Question: i want to get the access_token value but instead it gets id_token which i do not want.
here is the code i have and i kindly will appreciate it if you can share a fix to what i want.
'''
alert(localStorage.getItem('oidc.user:https://accounts.zerotier.com/auth/realms/zerotier:zt-central'));
'''
kindly look at this attachment below picture so you know what am trying to get.

Update code
'''
alert(Object.keys(JSON.parse(localStorage.getItem('oidc.user:https://accounts.zerotier.com/auth/realms/zerotier:zt-central')))[2]);
'''
brings Access_Token Name only no value?
<URL>
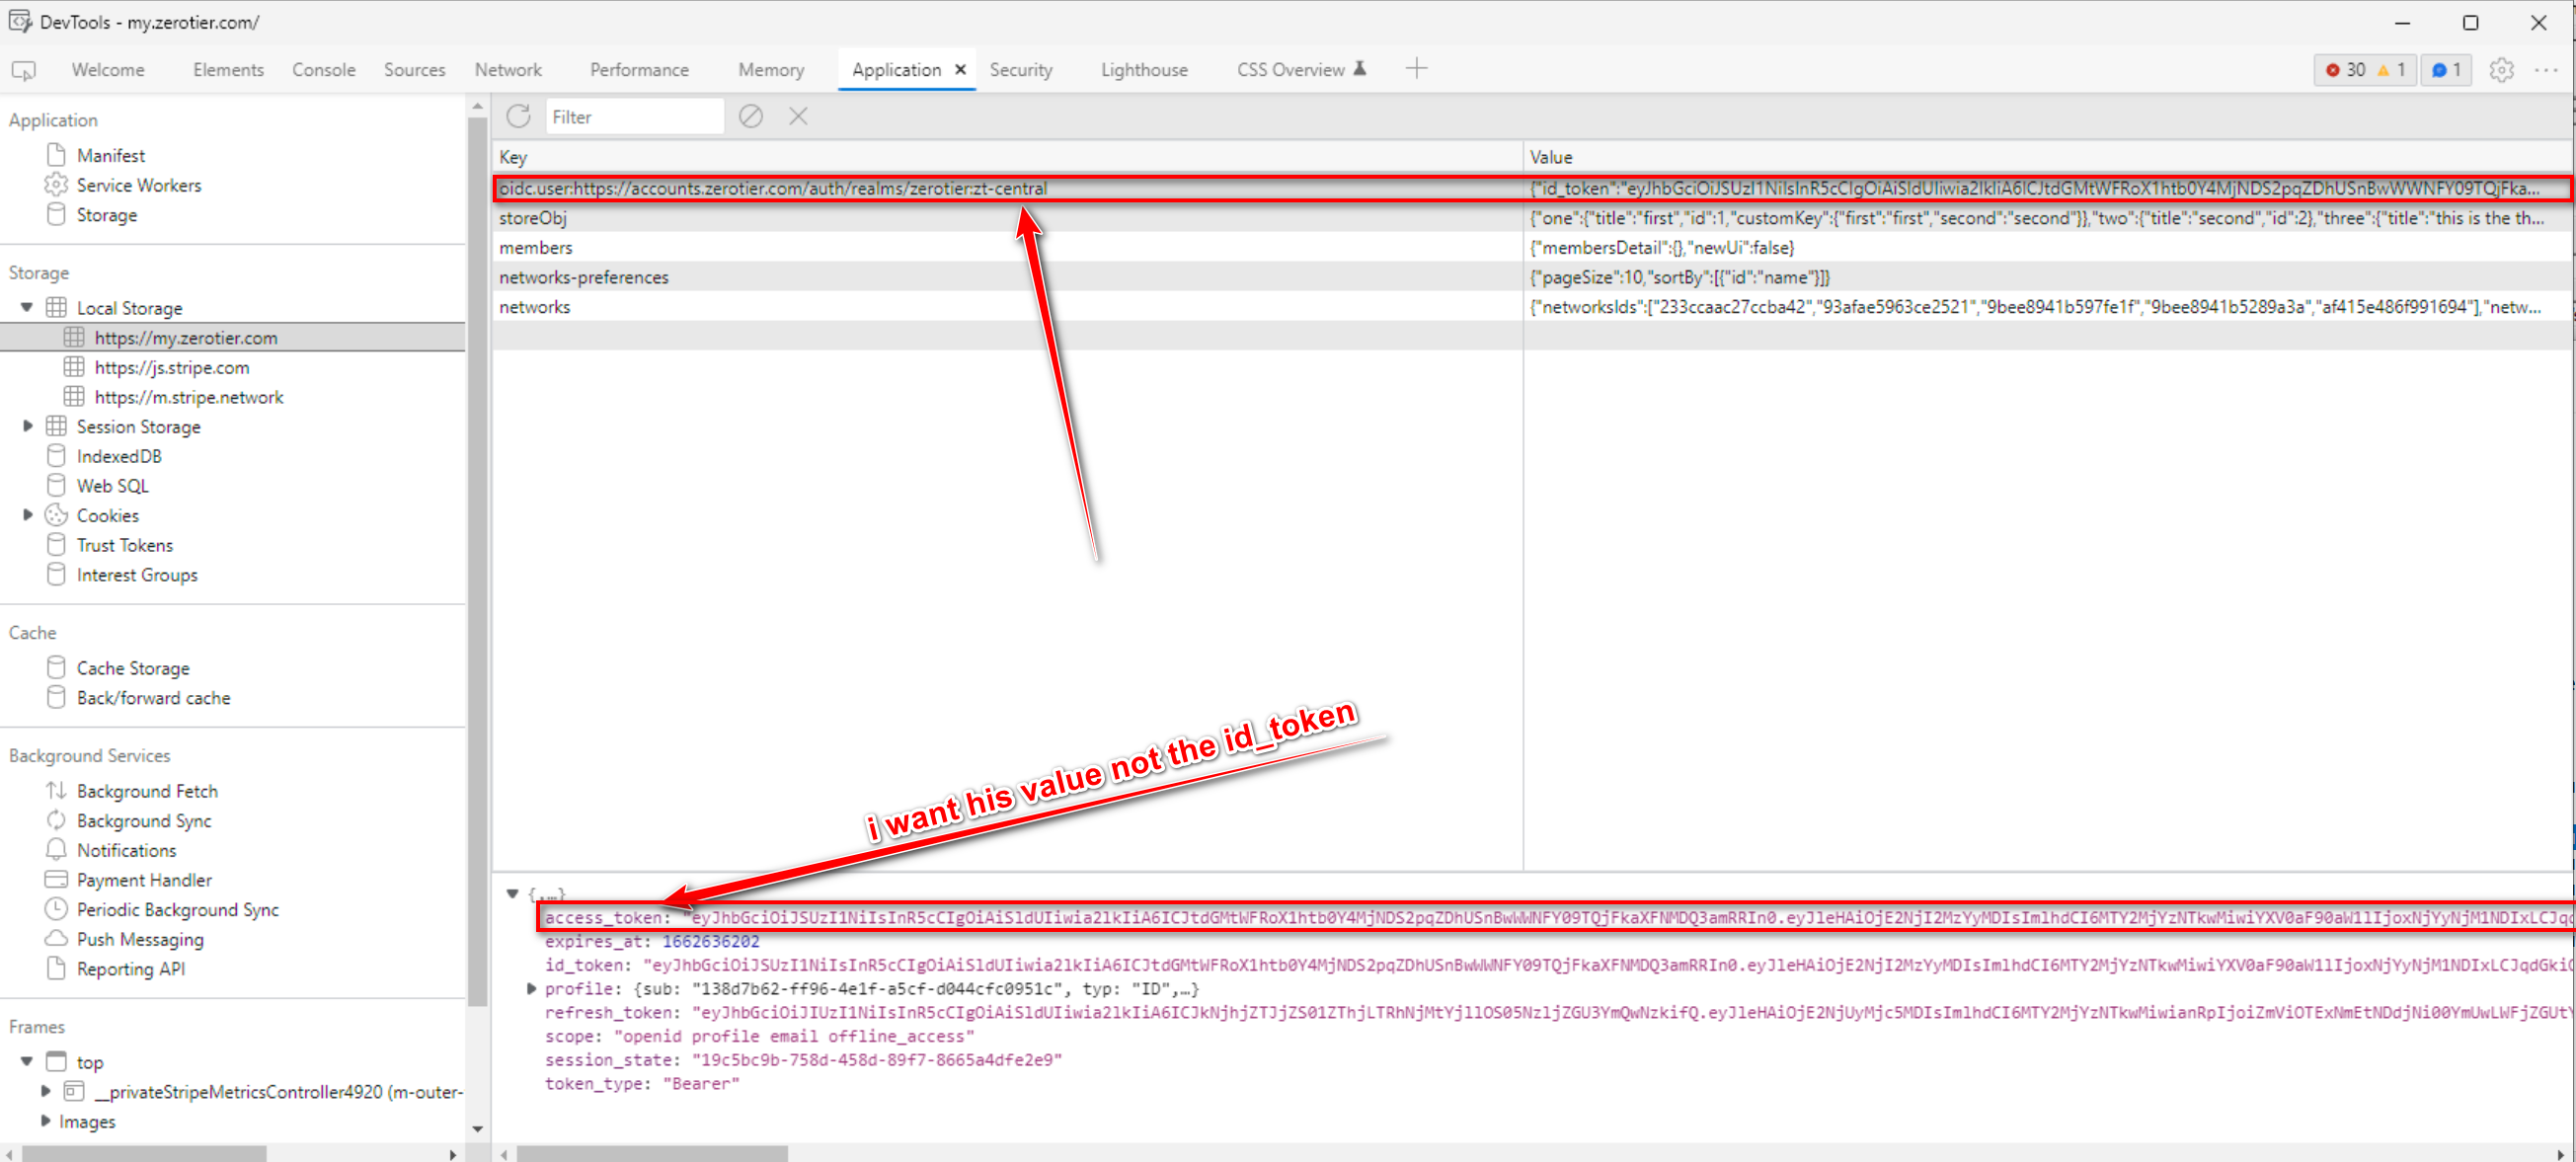
Answer: You should use
'''
ak=JSON.parse(localStorage.getItem('oidc.user:https://accounts.zerotier.com/auth/realms/zerotier:zt-central'));
alert(JSON.stringify(ak['access_token']));
'''
this turns the JSON into a Js array so you can get the parameter you want